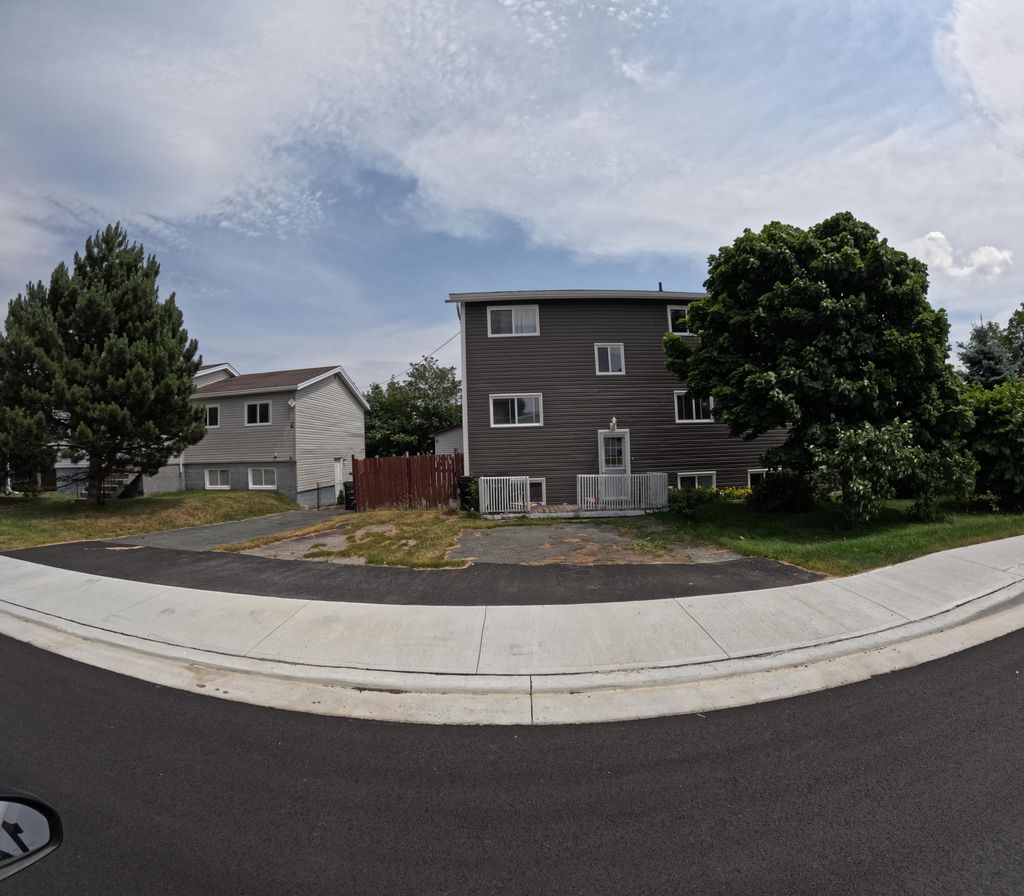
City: st_johns